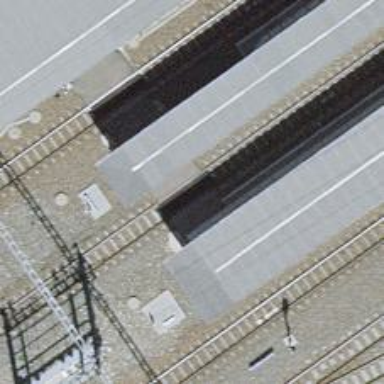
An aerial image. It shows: Narrow-gauge railway siding with contact lines for electrification.